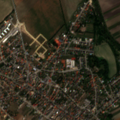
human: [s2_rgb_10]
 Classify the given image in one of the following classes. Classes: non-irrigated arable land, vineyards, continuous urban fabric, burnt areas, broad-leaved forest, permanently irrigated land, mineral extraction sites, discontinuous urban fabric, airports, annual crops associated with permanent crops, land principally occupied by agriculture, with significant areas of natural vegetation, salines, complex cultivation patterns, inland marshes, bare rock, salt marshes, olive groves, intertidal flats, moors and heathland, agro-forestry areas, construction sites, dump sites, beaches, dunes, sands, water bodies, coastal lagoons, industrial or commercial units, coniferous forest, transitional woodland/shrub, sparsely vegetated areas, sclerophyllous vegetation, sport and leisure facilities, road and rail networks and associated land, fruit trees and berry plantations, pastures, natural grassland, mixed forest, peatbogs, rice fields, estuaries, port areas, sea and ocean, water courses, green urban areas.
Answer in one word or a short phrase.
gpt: discontinuous urban fabric, non-irrigated arable land, land principally occupied by agriculture, with significant areas of natural vegetation